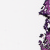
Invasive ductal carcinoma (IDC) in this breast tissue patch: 0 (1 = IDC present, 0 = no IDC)